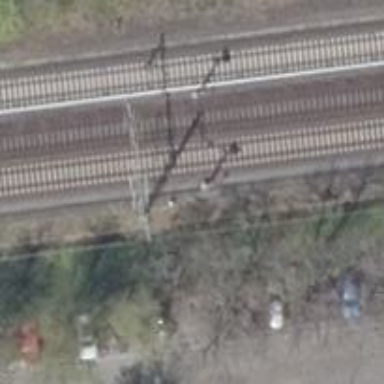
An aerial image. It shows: Railway signal.